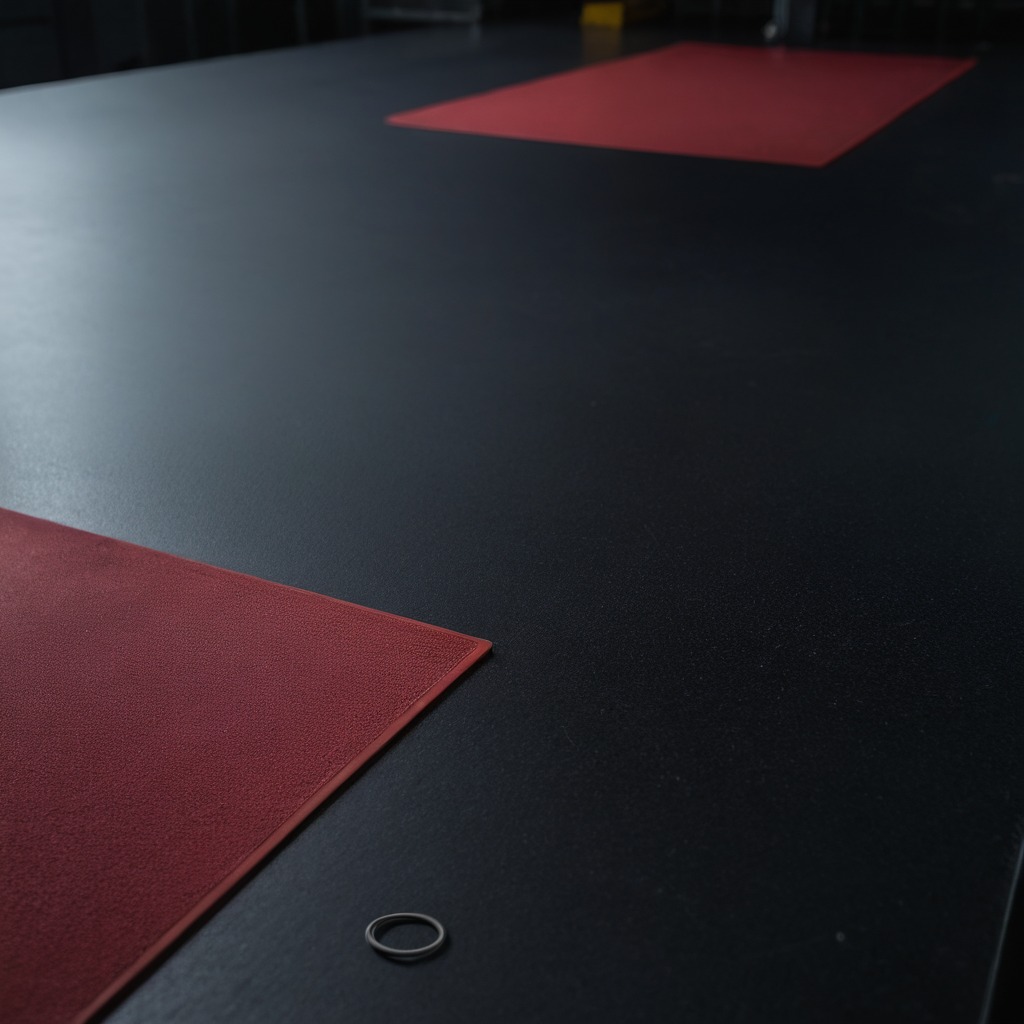
A rubber O-ring lies on the clean granite tabletop covered with a red rubber mat inside a workshop at night dim ambient light soft shadows worn but beneath the mat